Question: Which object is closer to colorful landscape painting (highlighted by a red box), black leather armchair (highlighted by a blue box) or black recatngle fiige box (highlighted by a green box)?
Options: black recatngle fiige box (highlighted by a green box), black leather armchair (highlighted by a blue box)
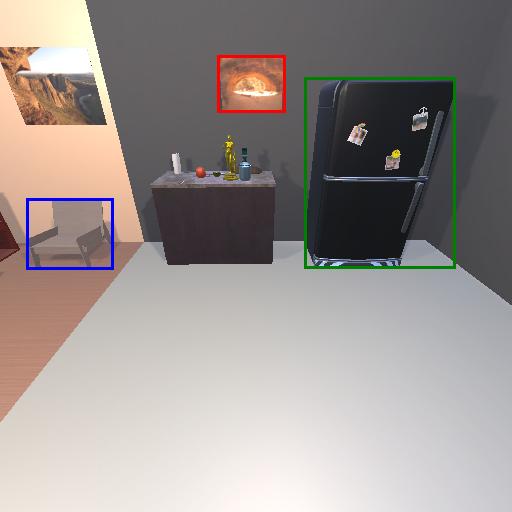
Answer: black recatngle fiige box (highlighted by a green box)